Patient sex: M
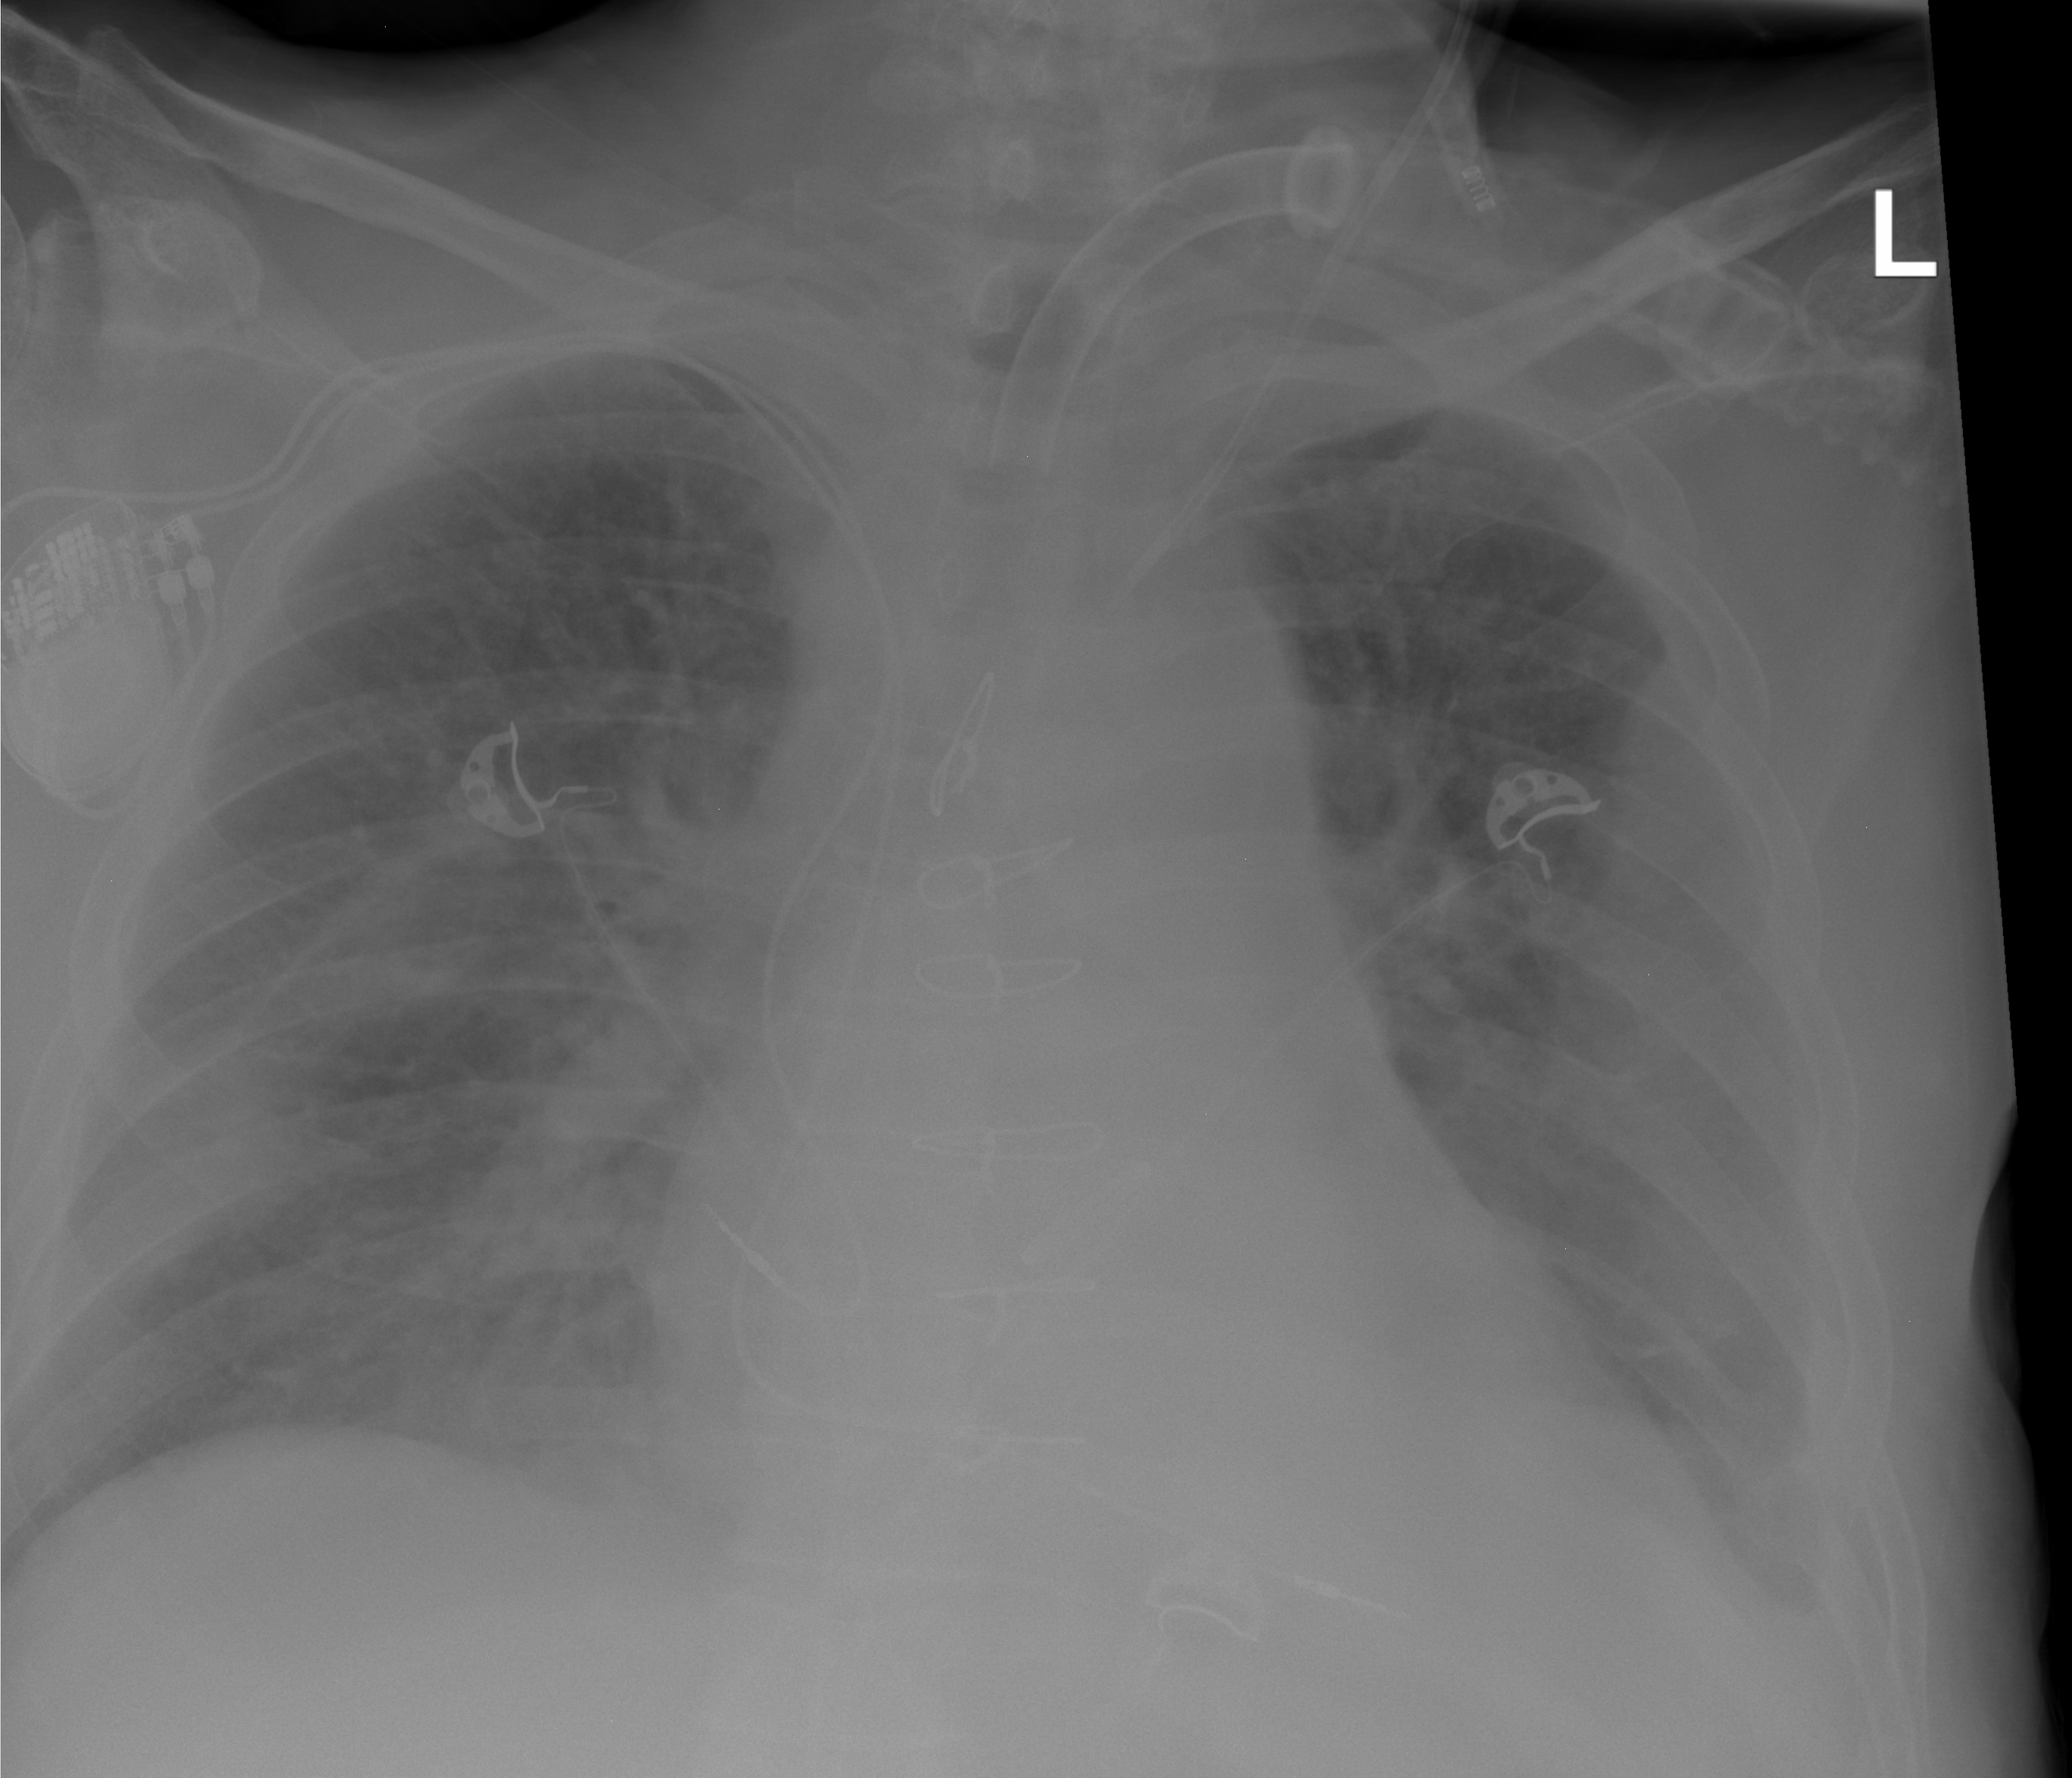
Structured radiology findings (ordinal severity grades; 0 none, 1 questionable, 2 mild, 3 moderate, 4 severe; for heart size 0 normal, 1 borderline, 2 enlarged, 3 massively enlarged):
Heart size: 2
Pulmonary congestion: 3
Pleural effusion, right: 2
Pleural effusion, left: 3
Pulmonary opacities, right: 2
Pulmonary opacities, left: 2
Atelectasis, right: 0
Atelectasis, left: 0